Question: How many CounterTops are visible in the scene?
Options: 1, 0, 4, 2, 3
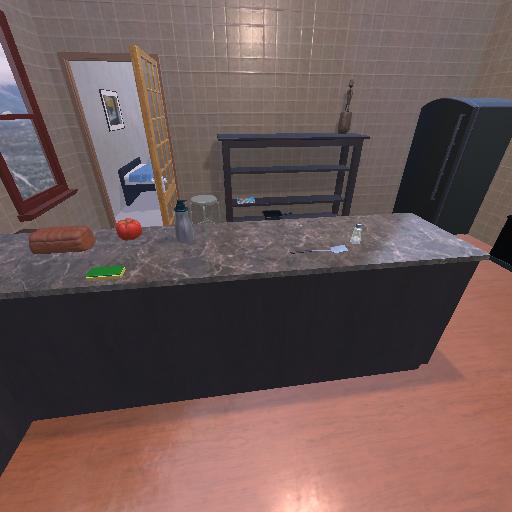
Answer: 1